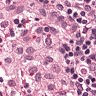
Metastatic tissue present: no